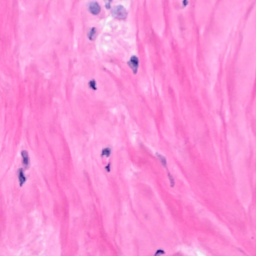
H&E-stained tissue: Breast